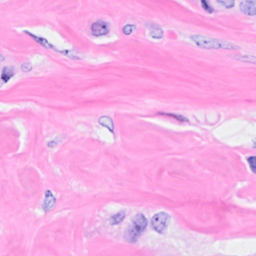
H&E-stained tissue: Breast